Field crop: maize
Growth stage: 2
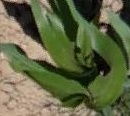
Species: maize